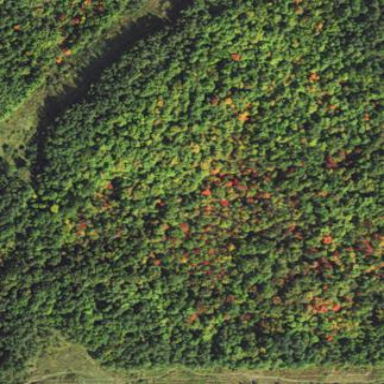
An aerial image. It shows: Forest area.